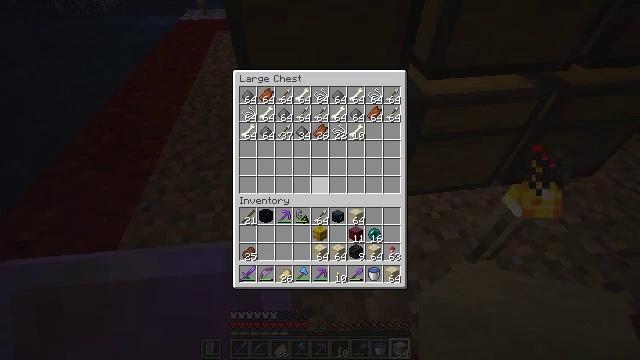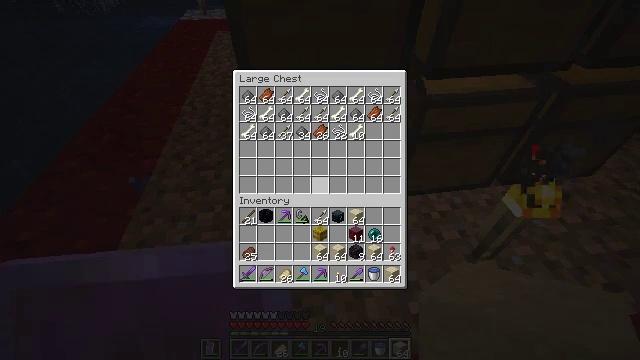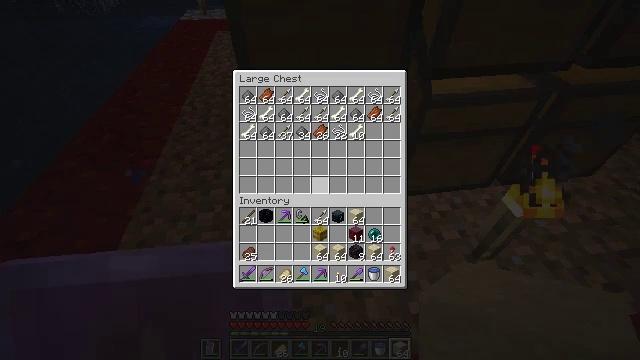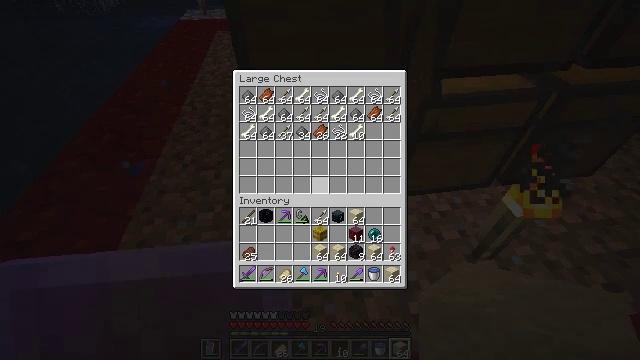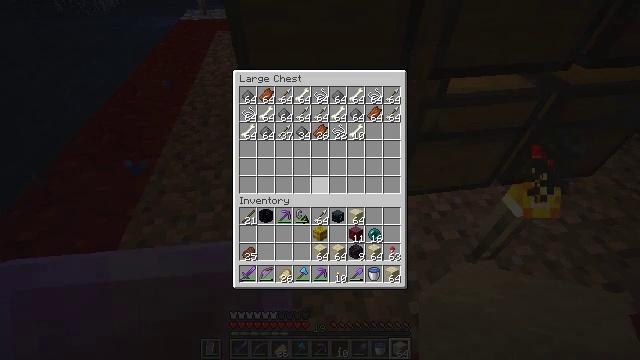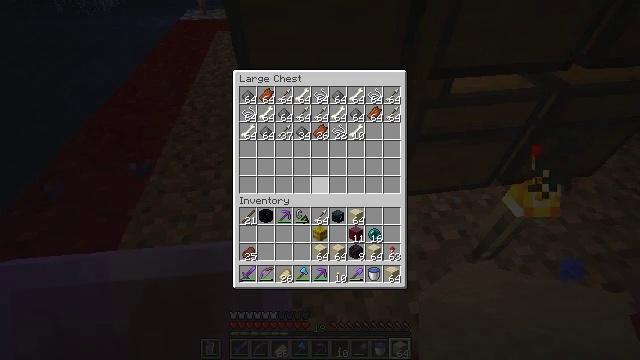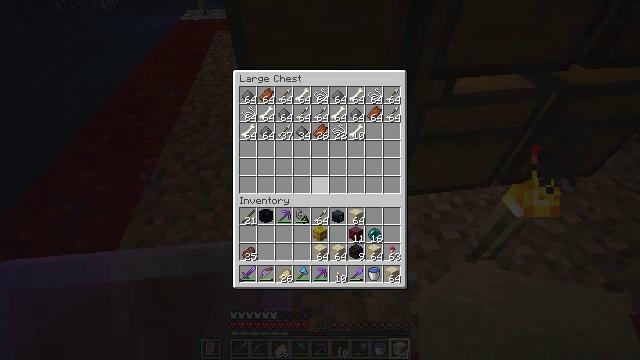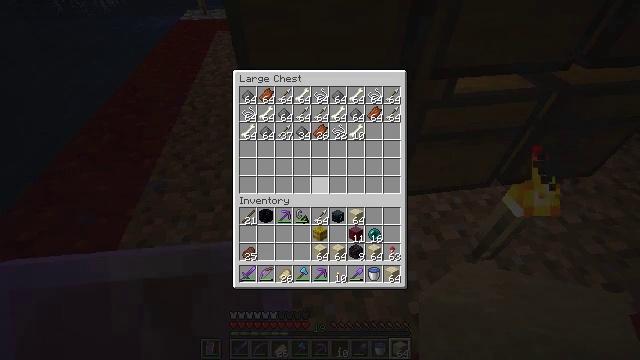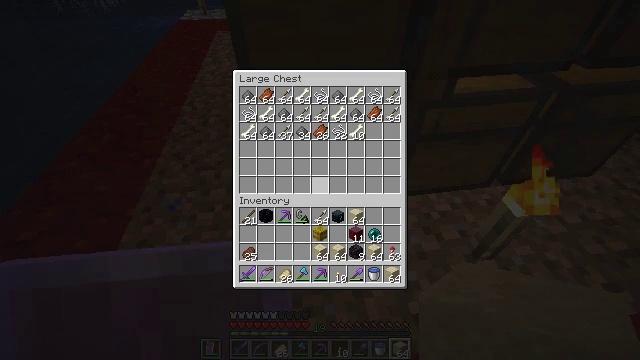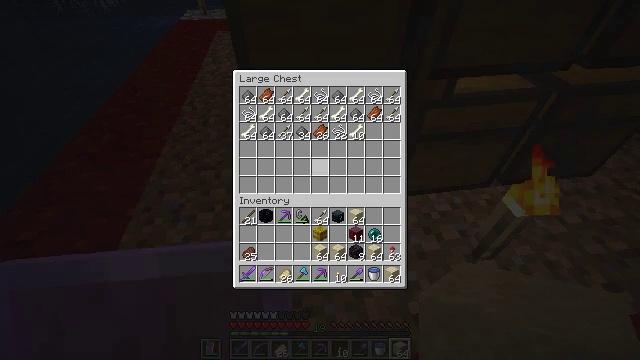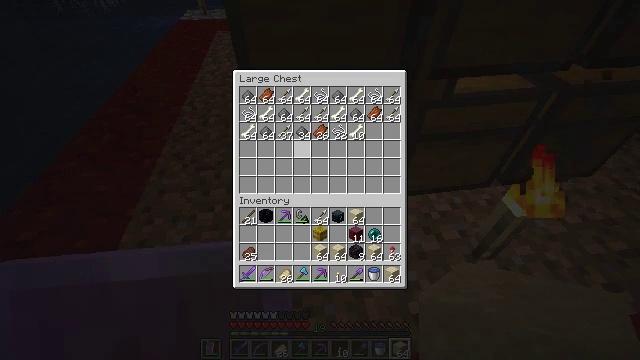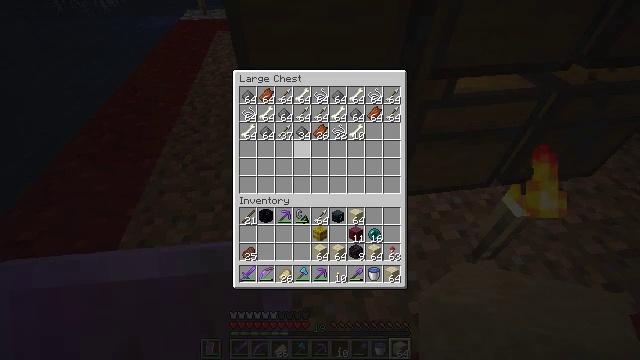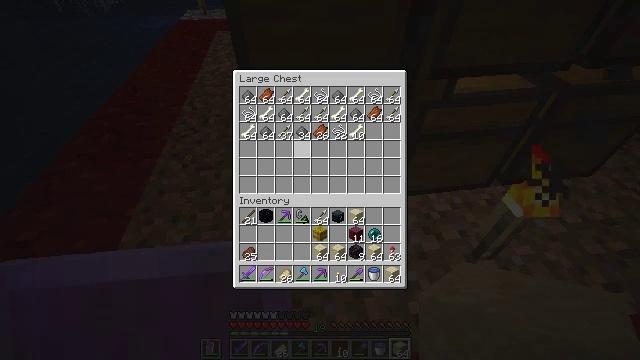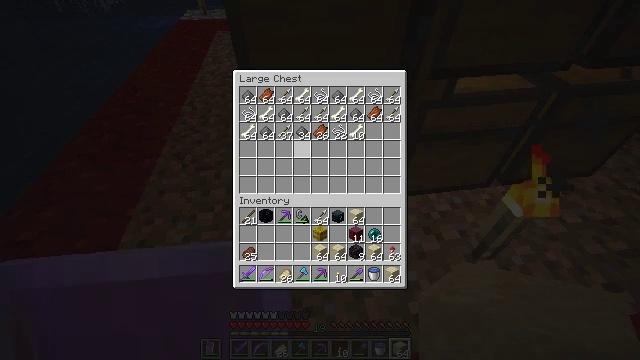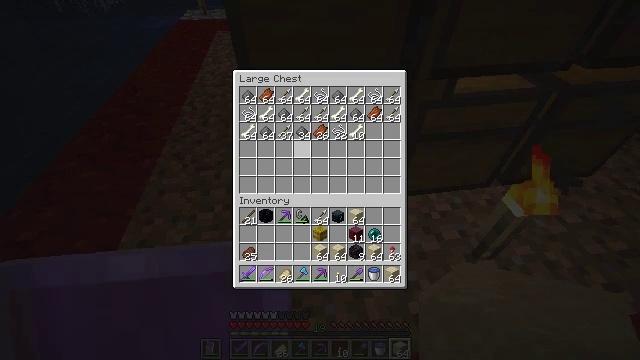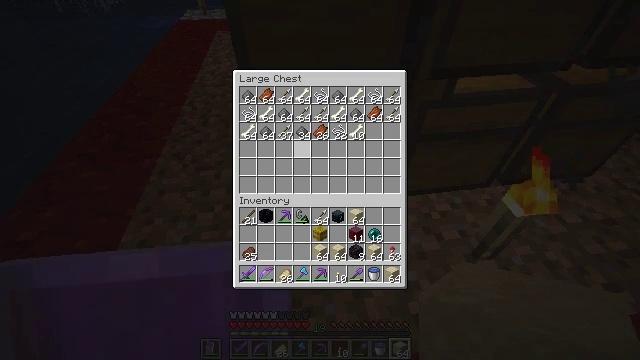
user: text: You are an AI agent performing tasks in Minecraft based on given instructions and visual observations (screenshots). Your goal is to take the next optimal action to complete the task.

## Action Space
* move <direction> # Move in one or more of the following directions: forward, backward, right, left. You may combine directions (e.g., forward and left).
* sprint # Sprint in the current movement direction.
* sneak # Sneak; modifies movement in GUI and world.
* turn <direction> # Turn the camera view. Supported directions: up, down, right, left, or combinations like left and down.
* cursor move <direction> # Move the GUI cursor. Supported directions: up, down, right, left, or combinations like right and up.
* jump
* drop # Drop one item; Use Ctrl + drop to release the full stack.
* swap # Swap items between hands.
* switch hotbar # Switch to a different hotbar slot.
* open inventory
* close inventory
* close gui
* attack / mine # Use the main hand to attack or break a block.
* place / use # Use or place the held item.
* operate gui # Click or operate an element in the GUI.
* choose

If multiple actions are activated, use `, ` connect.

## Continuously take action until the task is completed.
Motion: motion action
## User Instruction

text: Craft a block of TNT with sand and gunpowder.
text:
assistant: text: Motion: no_op
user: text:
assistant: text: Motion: no_op
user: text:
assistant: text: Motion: no_op
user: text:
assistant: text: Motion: no_op
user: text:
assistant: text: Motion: no_op
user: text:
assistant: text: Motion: no_op
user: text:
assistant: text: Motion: no_op
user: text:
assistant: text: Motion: no_op
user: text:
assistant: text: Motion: turn up
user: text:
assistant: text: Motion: turn up
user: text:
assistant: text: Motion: turn up
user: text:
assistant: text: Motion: no_op
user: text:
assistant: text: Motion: no_op
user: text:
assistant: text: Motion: no_op
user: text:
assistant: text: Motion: no_op
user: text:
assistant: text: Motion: no_op
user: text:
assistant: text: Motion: no_op
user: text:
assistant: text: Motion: no_op
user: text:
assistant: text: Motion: no_op
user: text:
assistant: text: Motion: no_op
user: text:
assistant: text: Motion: turn left
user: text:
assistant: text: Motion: no_op
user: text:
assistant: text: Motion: sneak
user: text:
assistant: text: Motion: sneak
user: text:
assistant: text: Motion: sneak
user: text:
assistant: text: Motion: sneak
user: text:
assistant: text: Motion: sneak
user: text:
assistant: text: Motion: sneak
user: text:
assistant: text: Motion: sneak
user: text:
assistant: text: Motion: sneak